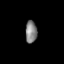
Tissue: lung
Cell type: Epithelial cells
Senescence score: 0.2104
Nuclear area (px): 254
Mean DAPI intensity: 129.248